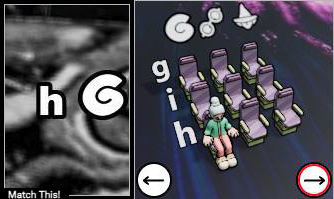
Task: seats
Answer: yes